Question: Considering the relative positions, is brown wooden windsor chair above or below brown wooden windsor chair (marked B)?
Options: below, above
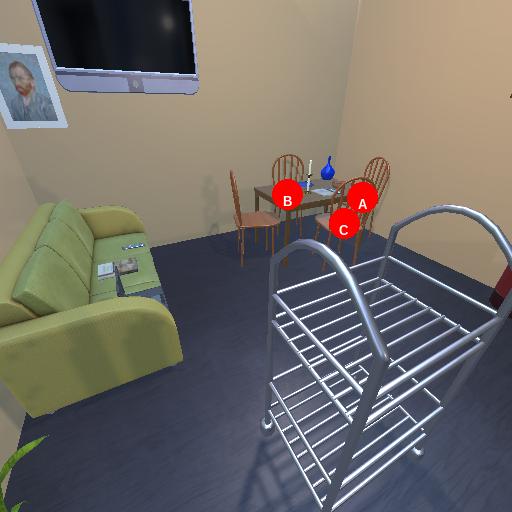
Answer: below